Question: Problem is to create a 'std::vector' data table ('struct MegaTable', from the example below), where items ('struct DataItem', from the example below) could have a pointer to the whole data array.
Here is my code:
'''
#include <vector>
struct MegaDataItem;
struct DataItem
{
int a_;
char* ch_;
MegaDataItem* ptr_;
DataItem( int _a, char* _ch, MegaDataItem* ptr )
: a_( _a )
, ch_( _ch )
, ptr_( ptr )
{}
};
typedef std::vector< DataItem > DataTable;
struct MegaDataItem
{
int b_;
DataTable data_;
MegaDataItem( int _b )
: b_( _b )
{
for ( int j = 15; j >= 10; j-- )
{
DataItem item( j, "", this );
data_.push_back( item );
}
}
};
typedef std::vector< MegaDataItem > MegaTable;
int main( int argc, char** argv )
{
MegaTable table;
for ( int i = 0; i < 5; i++ )
{
MegaDataItem megaItem( i );
table.push_back( megaItem );
}
return 0;
}
'''
And debug snapshot from MSVS:

As you can see, 'ptr_' pointer everywhere equals to , but that is not correct! Pointer must consists with correct 'struct MegaDataItem' data, where all 'struct DataItem''s exists...
Thanks for the help!
PS. I know that this is not the hard question, but I can't get it, how to get this things work!
---
(corrected solution):
PS: thnks to jpalecek! :)
'''
MegaDataItem( const MegaDataItem& other )
: b_( other.b_ )
{
data_.clear();
DataTable::const_iterator d_i( other.data_.begin() ), d_e( other.data_.end() );
for ( ; d_i != d_e; ++d_i )
data_.push_back( DataItem( (*d_i).a_, (*d_i).ch_, this ) );
}
void operator=( const MegaDataItem& other )
{
b_ = other.b_;
data_.clear();
DataTable::const_iterator d_i( other.data_.begin() ), d_e( other.data_.end() );
for ( ; d_i != d_e; ++d_i )
data_.push_back( DataItem( (*d_i).a_, (*d_i).ch_, this ) );
}
'''
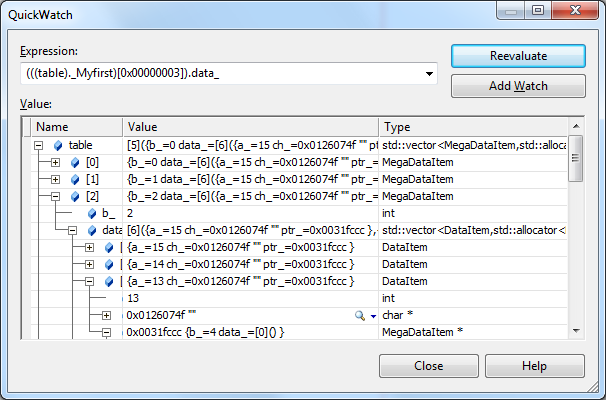
Answer: The problem is your 'MegaDataItem' structure is not copyable and assignable (if you copy or assign the 'vector' in 'MegaDataItem', the back pointers will point to the original 'MegaDataItem', which is incorrect). You have to amend that.
Particularly, you'll have to implement the copy-constructor and assignment operator. In these, you have to redirect the 'ptr_' pointers in 'DataItem's to the new 'MegaDataItem'.
Example implementation:
'''
MegaDataItem(const MegaDataItem& other) : b_(other.b_) {
// fill data
for(DataItem& item : other.data_)
data_.push_back(DataItem(item.a_, item.ch_, this));
}
operator=(const MegaDataItem& other) {
b_=other.b_;
data_.clear();
for(DataItem& item : other.data_)
data_.push_back(DataItem(item.a_, item.ch_, this));
}
'''
BTW, depending on what 'ch_' in 'DataItem' means, you may want to implement these in 'DataItem', too.